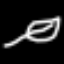
Label: leaf